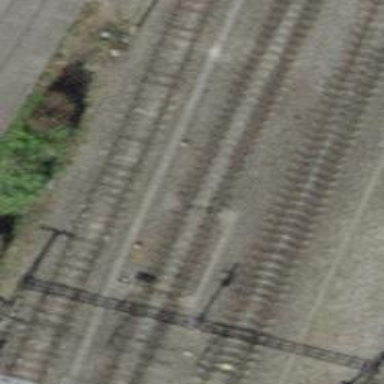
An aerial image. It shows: Single-track railway with electrified contact lines.